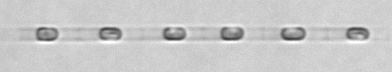
Label: Skeletonema